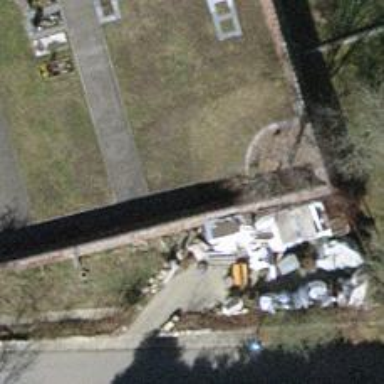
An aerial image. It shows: Historic tomb.